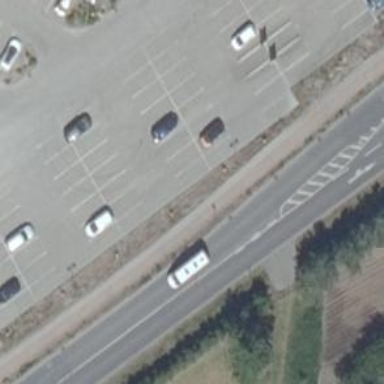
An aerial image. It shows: Asphalt parking aisle.